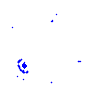
Particle: electron